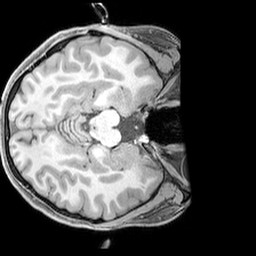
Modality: T1w
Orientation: axial
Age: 19
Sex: female
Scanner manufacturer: siemens
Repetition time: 2.3 s
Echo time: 0.00226 s